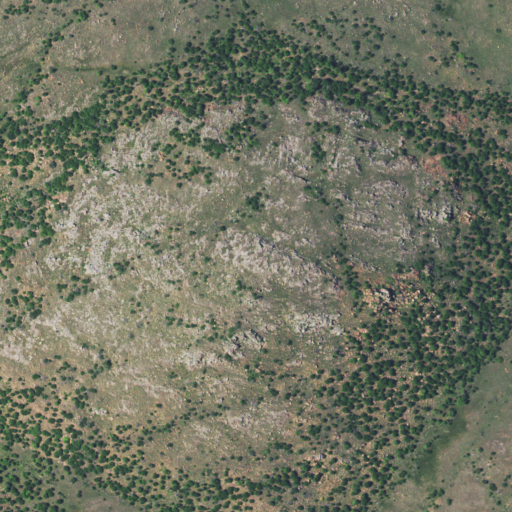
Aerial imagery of mountain in Oklahoma named Pearl Mountain containing grassland, shrub, and mixed forest